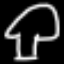
Label: mushroom